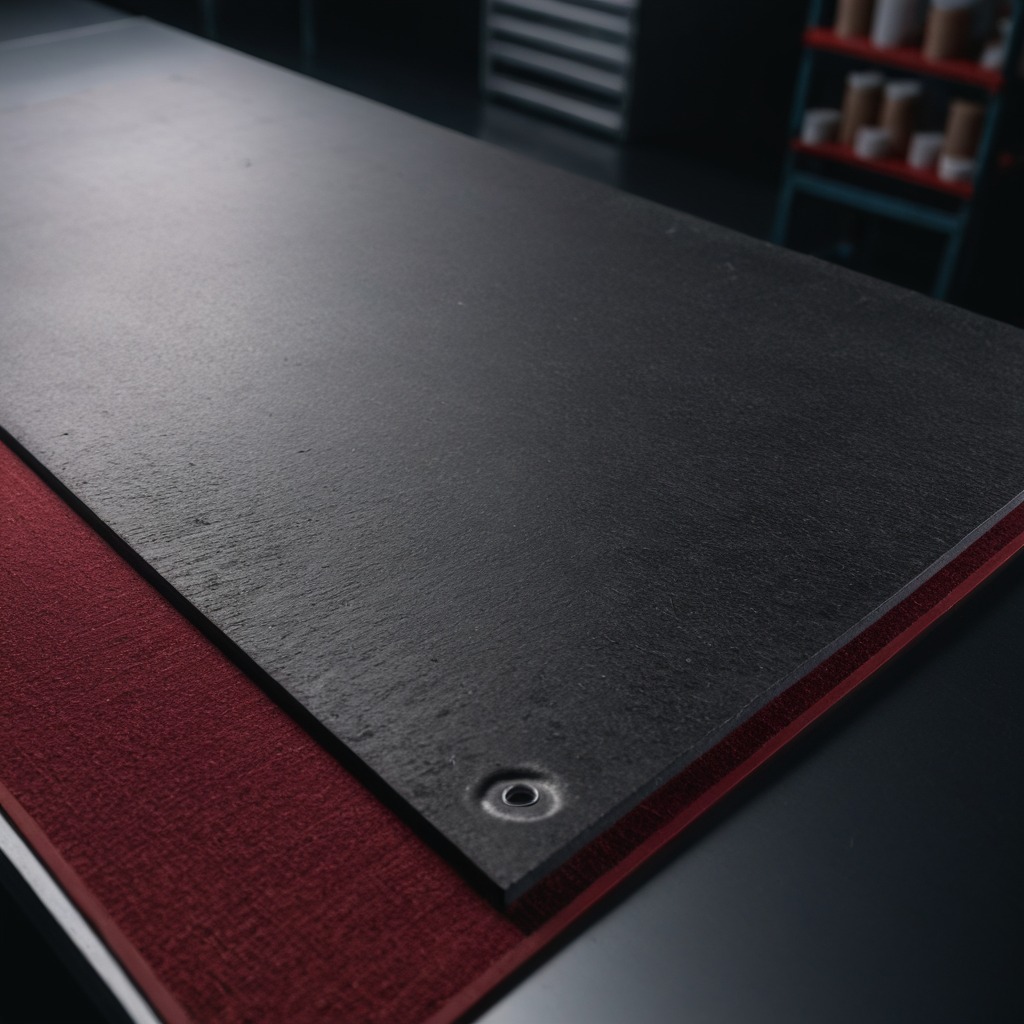
A flat metal washer is lying on a clean granite tabletop covered with a red rubber mat inside a workshop at night dim ambient light soft shadows worn but beneath the mat.